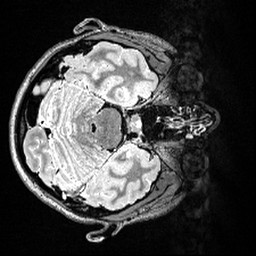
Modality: T2w
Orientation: axial
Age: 27
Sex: female